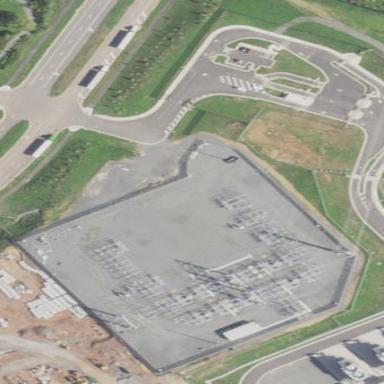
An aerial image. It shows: Distribution level power substation surrounded by fence.